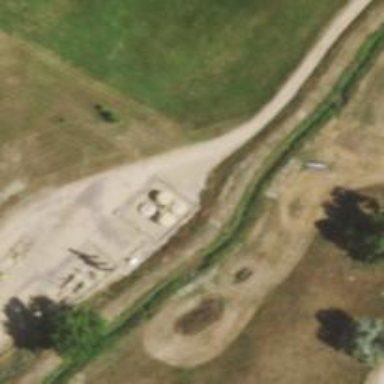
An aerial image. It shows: Storage tank with man-made structure.